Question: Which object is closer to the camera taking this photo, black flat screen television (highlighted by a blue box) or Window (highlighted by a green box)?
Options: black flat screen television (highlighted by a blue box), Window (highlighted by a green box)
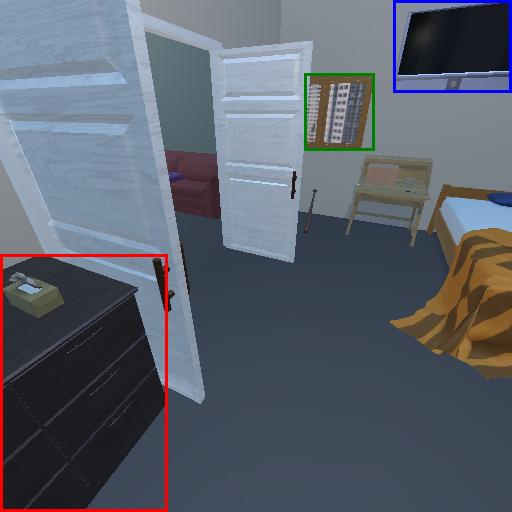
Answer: black flat screen television (highlighted by a blue box)